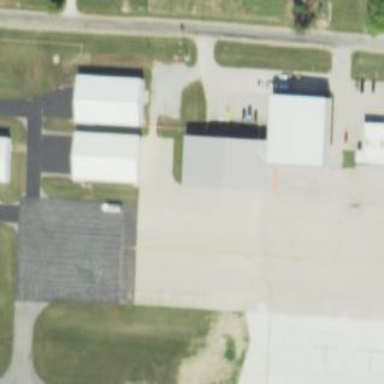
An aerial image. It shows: Apron at the airport.